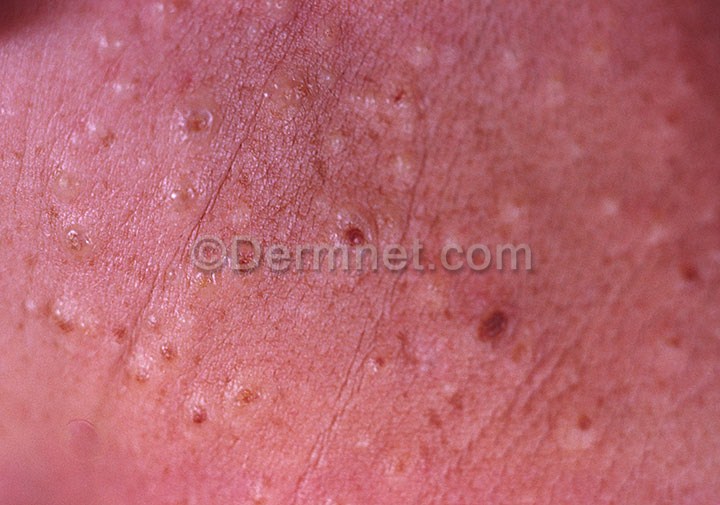
Disease: Light Diseases and Disorders of Pigmentation